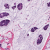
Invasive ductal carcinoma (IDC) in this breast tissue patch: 1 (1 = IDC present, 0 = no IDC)